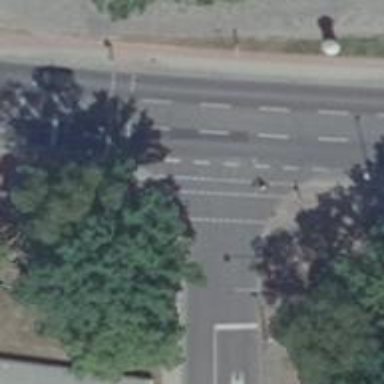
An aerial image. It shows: Traffic signals at road crossing.